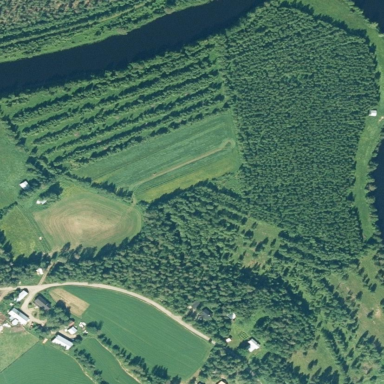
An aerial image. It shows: Forest area.